Question: I am using the code below
'''
d3 = vals;
n = datesmonth;
figure
plot(n,d3);
colormap(jet(12));
hold on
plot(n, d3,'b-');
scatter(n, d3, [], RiskierInd, 'filled');
caxis([1 12]);
colorbar('YTick',[1:12],...
'YTickLabels',{'Non-Durables','Durables','Manufacturing','Oil, Gas and Coal ','Chemicals','Technology','Telephone & TV','Utilities','Wholesale and Retail','Health','Finance','Other'})
datetick('x','mm-yyyy')
'''
to produce this figure

I have two quick questions:
1. Is it possible to center the color bar string entries for each color? For example, the entry "Non-Durables" should not be at the bottom of color bar, but in the middle of the darkest blue category.
2. Is it possible to manually choose the colors for each category?
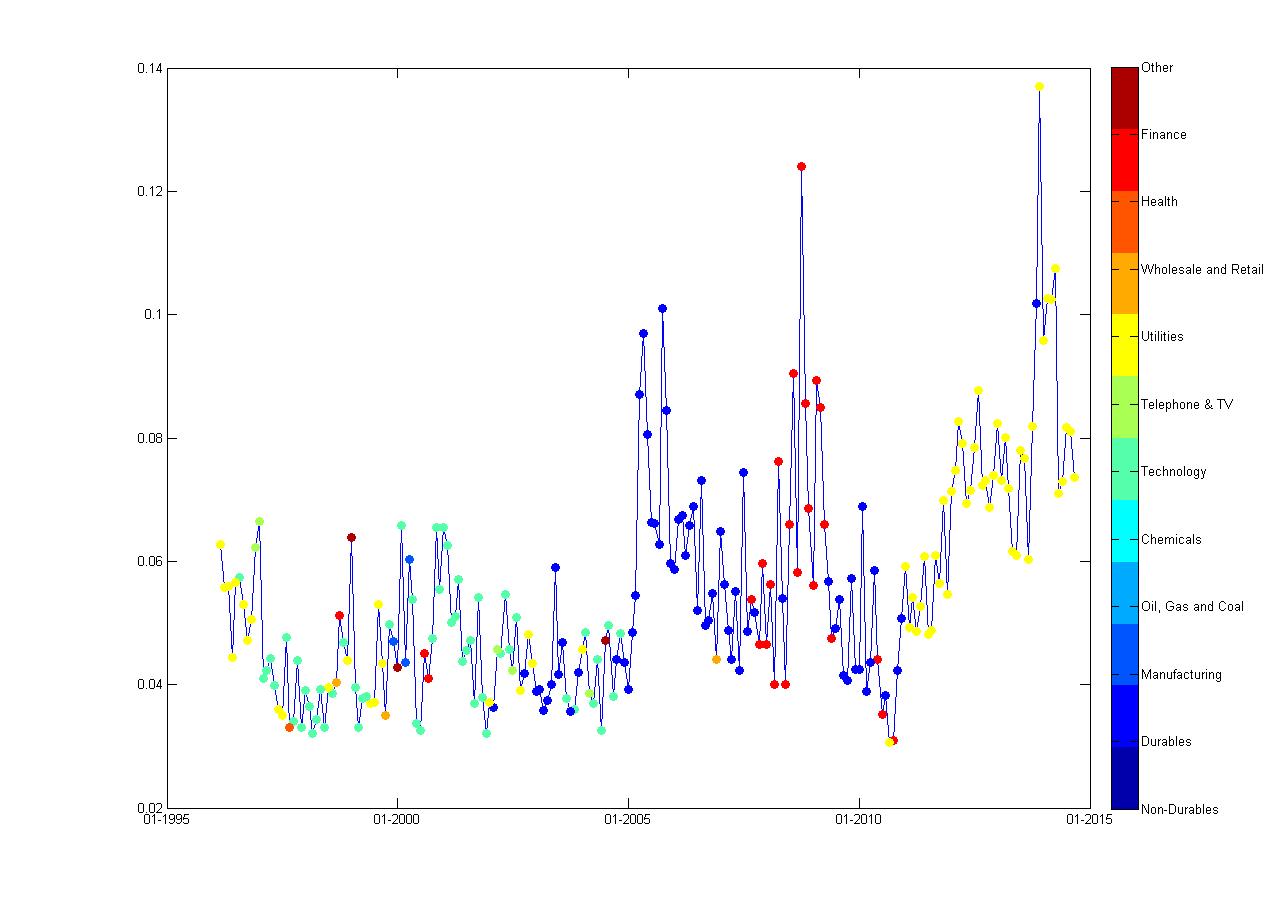
Answer: Ratbert pretty much answered the first question. However, for the sake of completeness, simply do this and replace your current 'caxis' call:
'''
caxis([0.5 12.5]);
'''
To answer the second question, yes you can.
If you notice in your code, you produced a colour map of 12 components from the 'jet' theme. This produces a 12 x 3 matrix where each is a unique colour. As such, if you want to manually choose the colours, you simply have to rearrange what order the colours come in. If you look at the colour bar label in your plot, the first colour starts from the bottom, or blue, and it progresses to the top, or red.
As a reference, this is the matrix that gets produced by 'jet(12)':
'''
>> cmap = jet(12)
cmap =
0 0 0.6667
0 0 1.0000
0 0.3333 1.0000
0 0.6667 1.0000
0 1.0000 1.0000
0.3333 1.0000 0.6667
0.6667 1.0000 0.3333
1.0000 1.0000 0
1.0000 0.6667 0
1.0000 0.3333 0
1.0000 0 0
0.6667 0 0
'''
Each row contains a unique RGB tuple, where the first column denotes the amount of red, second the amount of green and third the amount of blue. Therefore, the first couple of colours are purely blue, and then shades of green are incrementally added after that point to make it cyan and so on and so forth.
The matrix is arranged such that the first colour is the first row and the last colour is the last row. If you want to decide which colours you want for which label, you simply need to the rows so that it matches whichever label you want.
Therefore, you have a set of labels:
'''
labels = {'Non-Durables','Durables','Manufacturing','Oil, Gas and Coal ','Chemicals','Technology','Telephone & TV','Utilities','Wholesale and Retail','Health','Finance','Other'};
'''
... and currently, you have an order of which colour appears in the colour map:
'''
cmap = jet(12);
order = [1 2 3 4 5 6 7 8 9 10 11 12]; %// or order = 1:12;
cmap = cmap(order,:);
'''
All you have to do is change 'order' so that you get the right colour to appear in the right order. Therefore, consult the colour bar in your image, and make the positions of each colour be arranged so that it conforms to the same positions of 'order'. For example, if you wanted to the colour ordering, you would do this:
'''
cmap = jet(12);
order = [12 11 10 9 8 7 6 5 4 3 2 1]; %// or order = 12👎1;
cmap = cmap(order,:);
'''
Similarly, if you wanted the yellow and cyan colours to come first and the rest to come after, you would do:
'''
cmap = jet(12);
order = [8 4 5 6 7 1 2 3 9 10 11 12];
cmap = cmap(order,:);
'''
Once you do this, you call 'colormap' on 'cmap' and continue with your plot:
'''
%// From before
cmap = jet(12);
order = [4 5 6 8 7 1 2 3 9 10 11 12];
cmap = cmap(order,:);
%// New
colormap(cmap);
hold on
plot(n, d3,'b-');
scatter(n, d3, [], RiskierInd, 'filled');
caxis([0.5 12.5]); %// Change
colorbar('YTick',[1:12],...
'YTickLabels',{'Non-Durables','Durables','Manufacturing','Oil, Gas and Coal ','Chemicals','Technology','Telephone & TV','Utilities','Wholesale and Retail','Health','Finance','Other'})
datetick('x','mm-yyyy')
'''
---
However, if you want to manually choose the colours yourself, that'll be a bit more involved. You'd just need to know what colours you'd want then place them into the matrix. Remember, each colour is a RGB tuple and is placed in a single row. You'd have to look at a colour picker though to know what each component should be weighted as to get the right colour.
Go here: <URL> - You can choose the exact colour you want and record the RGB values. After, divide each value by 255 and place this as an entry in your colour map matrix. Each colour is a row where the first column is the red, second column green and third column blue. This is if you truly want to control what colour goes with what category. You'll have to get right down to determining the right combination of red, green and blue values.
Good luck!